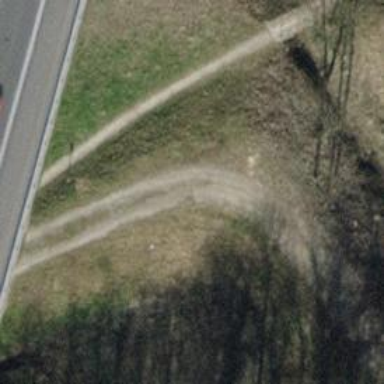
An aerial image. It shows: Grass track road with grade3 tracktype.